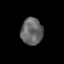
Tissue: skin
Cell type: Epithelial cells
Senescence score: 0.2209
Nuclear area (px): 579
Mean DAPI intensity: 101.456